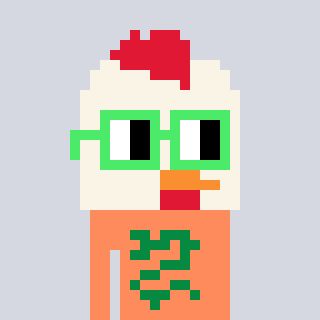
a pixel art character with square light green glasses, a chicken-shaped head and a peachy-colored body on a cool background